Question: I'm reading the book "Spatial Point Patterns: Methodology and Applications with R", Chapter 6, trying to replicate all the examples following the code at the <URL> since this is the output I get and it's way different from the Figure in the book.
'''
library(spatstat)
#> Carico il pacchetto richiesto: spatstat.data
#> Carico il pacchetto richiesto: nlme
#> Carico il pacchetto richiesto: rpart
#>
#> spatstat 1.60-1 (nickname: 'Swinging Sixties')
#> For an introduction to spatstat, type 'beginner'
swp <- rescale(swedishpines)
aden <- adaptive.density(swp, f=0.1, nrep=30)
#> Computing 30 intensity estimates...
#>
#> PLEASE NOTE: The components "delsgs" and "summary" of the
#> object returned by deldir() are now DATA FRAMES rather than
#> matrices (as they were prior to release 0.0-18).
#> See help("deldir").
#>
#> PLEASE NOTE: The process that deldir() uses for determining
#> duplicated points has changed from that used in version
#> 0.0-9 of this package (and previously). See help("deldir").
#> 1, 2, 3, 4, 5, 6, 7, 8, 9, 10, 11, 12, 13, 14, 15, 16, 17, 18, 19, 20, 21, 22, 23, 24, 25, 26, 27, 28, 29, 30.
#> Done.
rainsat <- function(n) {
grade <- sqrt(seq(0.1, 1, length=n))
rainbow(n=n, start=1/2, s=grade)
}
par(mar = c(1, 0, 0, 2))
plot(aden, main="", ribscale=1000, col=rainsat)
plot(swp, add=TRUE, pch=3)
'''

<URL>
What's the problem here? What am I doing wrong? Even if I run all the code in the 'startup.R' and 'figurelayout.R' files (which should just change the cols of the plots making the b/w) I still cannot get the same plot.
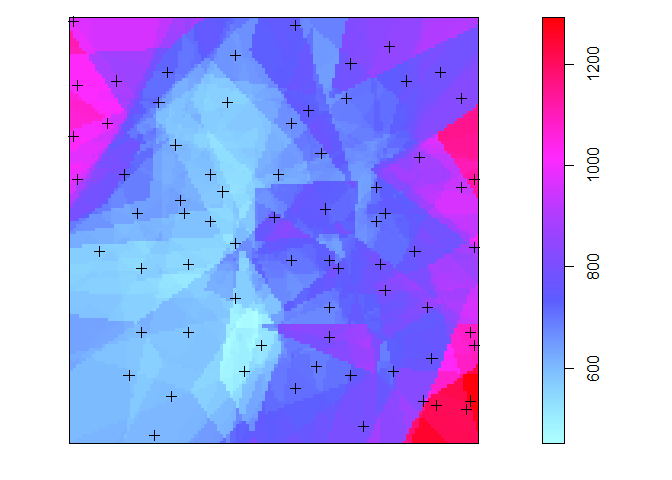
Answer: 'adaptive.density' involves randomisation. You will not get the same result if you repeat the same command twice (unless you reset 'random.seed').
A larger value of 'nrep' will reduce the random variation.